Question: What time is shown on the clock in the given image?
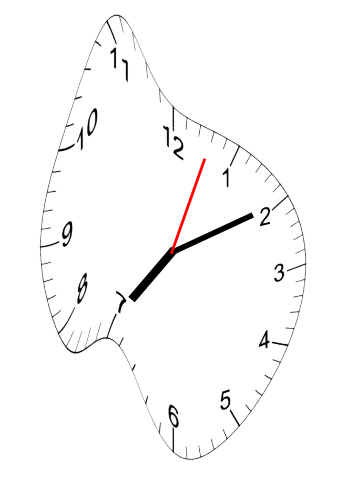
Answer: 07:10:03